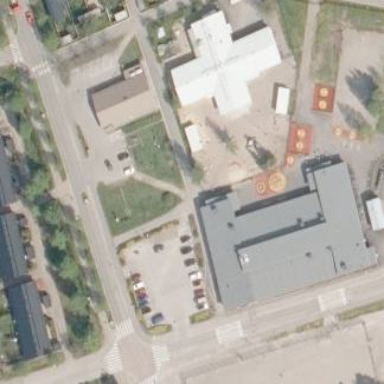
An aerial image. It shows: Playground area for leisure activities on the land.